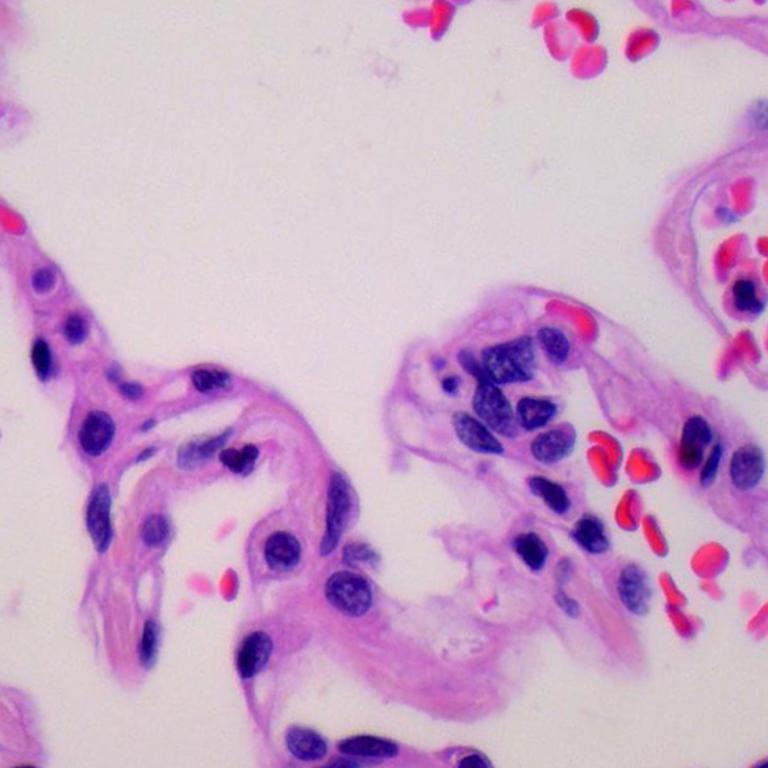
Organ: lung
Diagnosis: benign